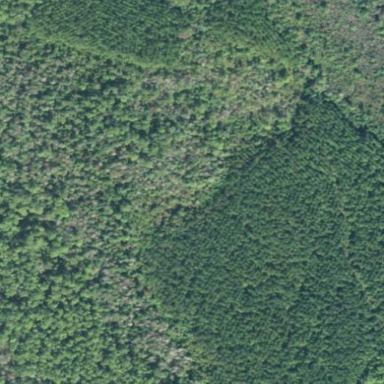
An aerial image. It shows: Forest area predominantly covered with needle-leaved trees.